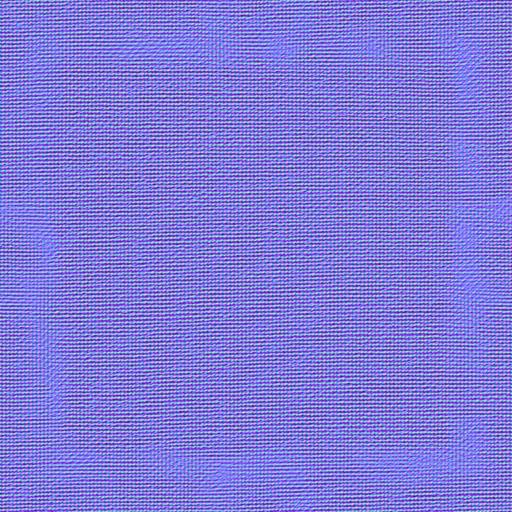
cloth fabric white wool